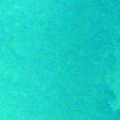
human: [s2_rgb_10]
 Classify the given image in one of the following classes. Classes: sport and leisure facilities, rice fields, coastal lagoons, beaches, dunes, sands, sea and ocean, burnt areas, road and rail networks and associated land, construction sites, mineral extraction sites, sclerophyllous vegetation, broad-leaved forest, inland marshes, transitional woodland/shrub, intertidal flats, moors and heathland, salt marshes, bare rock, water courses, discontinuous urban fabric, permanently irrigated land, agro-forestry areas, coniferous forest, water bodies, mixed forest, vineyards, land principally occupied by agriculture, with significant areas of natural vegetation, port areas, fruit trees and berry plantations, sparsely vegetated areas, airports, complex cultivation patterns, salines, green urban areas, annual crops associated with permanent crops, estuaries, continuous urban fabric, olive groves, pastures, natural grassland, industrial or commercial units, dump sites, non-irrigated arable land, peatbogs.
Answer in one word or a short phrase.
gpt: sea and ocean